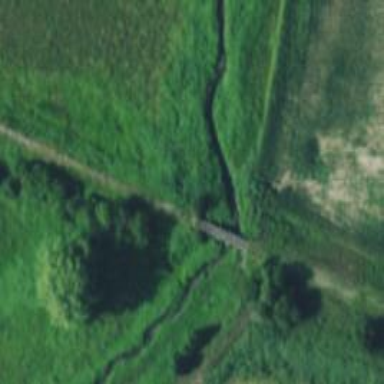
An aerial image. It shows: Disused railway bridge with one track.